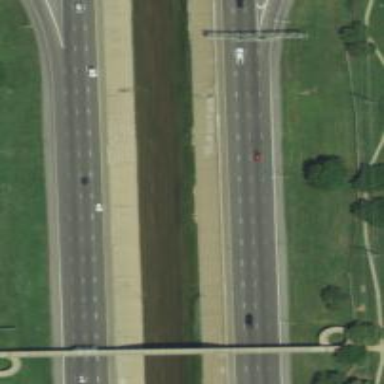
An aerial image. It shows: Motorway.